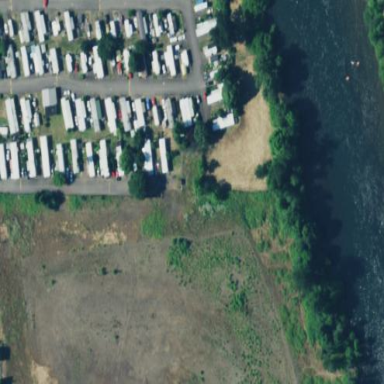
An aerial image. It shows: Residential area designated as trailer park.